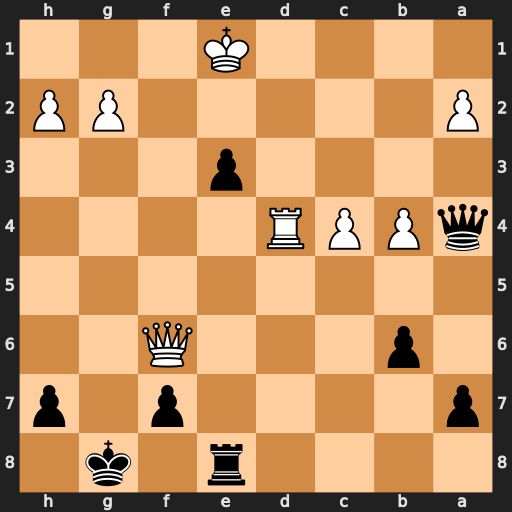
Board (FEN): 4r1k1/p4p1p/1p3Q2/8/qPPR4/4p3/P5PP/4K3
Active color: b
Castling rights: -
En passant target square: -
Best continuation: Qxb4+ Ke2 Qb2+